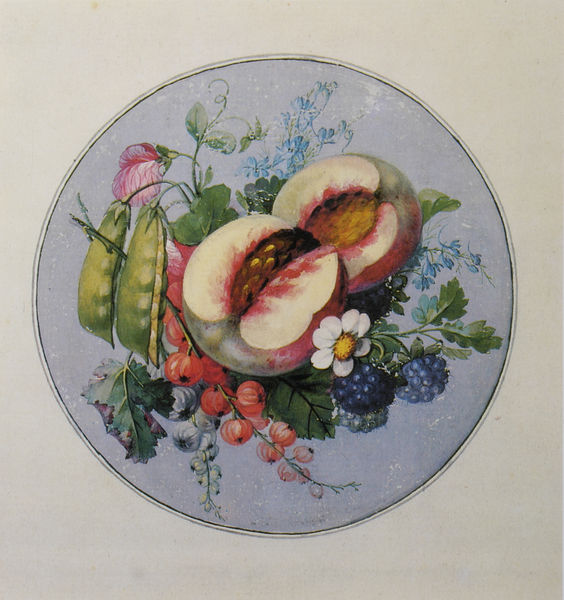
Titel: Fruchtstück im Kreis
Künstler: Georg Friedrich Kersting
Standort: Schwerin
Institution: Staatliches Museum, Gemäldegalerie
Schlagwörter: blau, blätter, weiß, gelb, grün, ausschnitt, blume, blumen, bunt, frau, orange, blüte, blüten, obst, rot, malerei, teller, öl, natur, blatt, pflanze, pflanzen, rosa, kreis, oval, rund, frucht, früchte, gemüse, stilleben, stillleben, hellblau, apfel, äpfel, lila, blümchen, essen, wein, detail, platte, pink, arrangement, medaillon, porzellan, beeren, stengel, ranke, lecker, pfirsich, aprikose, beere, granatapfel, nektarine, pfirsiche, traube, vergissmeinnicht, gänseblümchen, prozellan, blaubeere, blument, bohnen, brombeere, brombeeren, bumen, erbse, erbsen, fruchtbild, hülsenfrucht, johannesbeeren, johannisbeere, johannisbeeren, moltebeere, pfrisich, preiselbeeren, schote, schoten, wicke, halbiert, kirsche, nektarinen, frisch, vilett, pfirsisch, margerite, wicken, pfeffer, erdbeere, stachelbeere, bohne, obs, pflanzr, kerngehäuse, kernlos, ot, naktarine, pbst, johannisbeer, walderdbeere, bemalter teller, blaubeeren, brmbeeren, erdbeerblüten